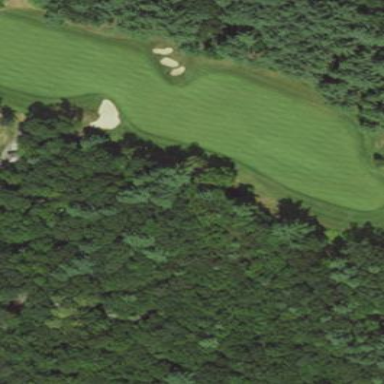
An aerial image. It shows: Golf rough area.